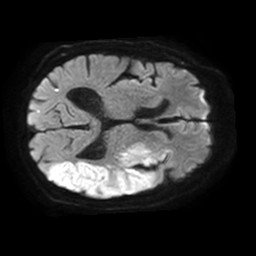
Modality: TRACE
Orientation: axial
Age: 81
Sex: male
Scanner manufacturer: philips
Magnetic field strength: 1.5 T
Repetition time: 3.392 s
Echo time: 0.06899 s